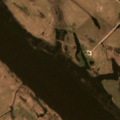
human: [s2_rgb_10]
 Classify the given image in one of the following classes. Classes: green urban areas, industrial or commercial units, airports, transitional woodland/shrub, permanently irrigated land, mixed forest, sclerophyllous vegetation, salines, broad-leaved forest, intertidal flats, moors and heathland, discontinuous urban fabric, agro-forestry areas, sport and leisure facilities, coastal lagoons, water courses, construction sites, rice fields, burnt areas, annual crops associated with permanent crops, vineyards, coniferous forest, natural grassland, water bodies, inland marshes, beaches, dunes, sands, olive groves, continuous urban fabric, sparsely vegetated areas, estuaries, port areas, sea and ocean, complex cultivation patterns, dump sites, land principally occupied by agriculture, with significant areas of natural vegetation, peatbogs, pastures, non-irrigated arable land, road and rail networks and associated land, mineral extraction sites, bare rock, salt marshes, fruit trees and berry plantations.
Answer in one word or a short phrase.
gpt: pastures, land principally occupied by agriculture, with significant areas of natural vegetation, water courses